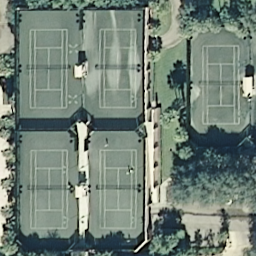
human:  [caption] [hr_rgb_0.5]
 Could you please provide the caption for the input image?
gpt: Some tennis courts on the court are surrounded by trees.

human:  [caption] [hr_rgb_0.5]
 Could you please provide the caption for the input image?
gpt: Some tennis courts on the runway are surrounded by trees.

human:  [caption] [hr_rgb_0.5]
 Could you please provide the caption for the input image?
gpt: The tennis court on the runway is surrounded by trees.

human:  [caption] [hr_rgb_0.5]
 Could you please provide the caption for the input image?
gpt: Some tennis courts on the playground are surrounded by trees.

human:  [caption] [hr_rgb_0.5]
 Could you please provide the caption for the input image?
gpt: The tennis court on the runway is surrounded by trees.